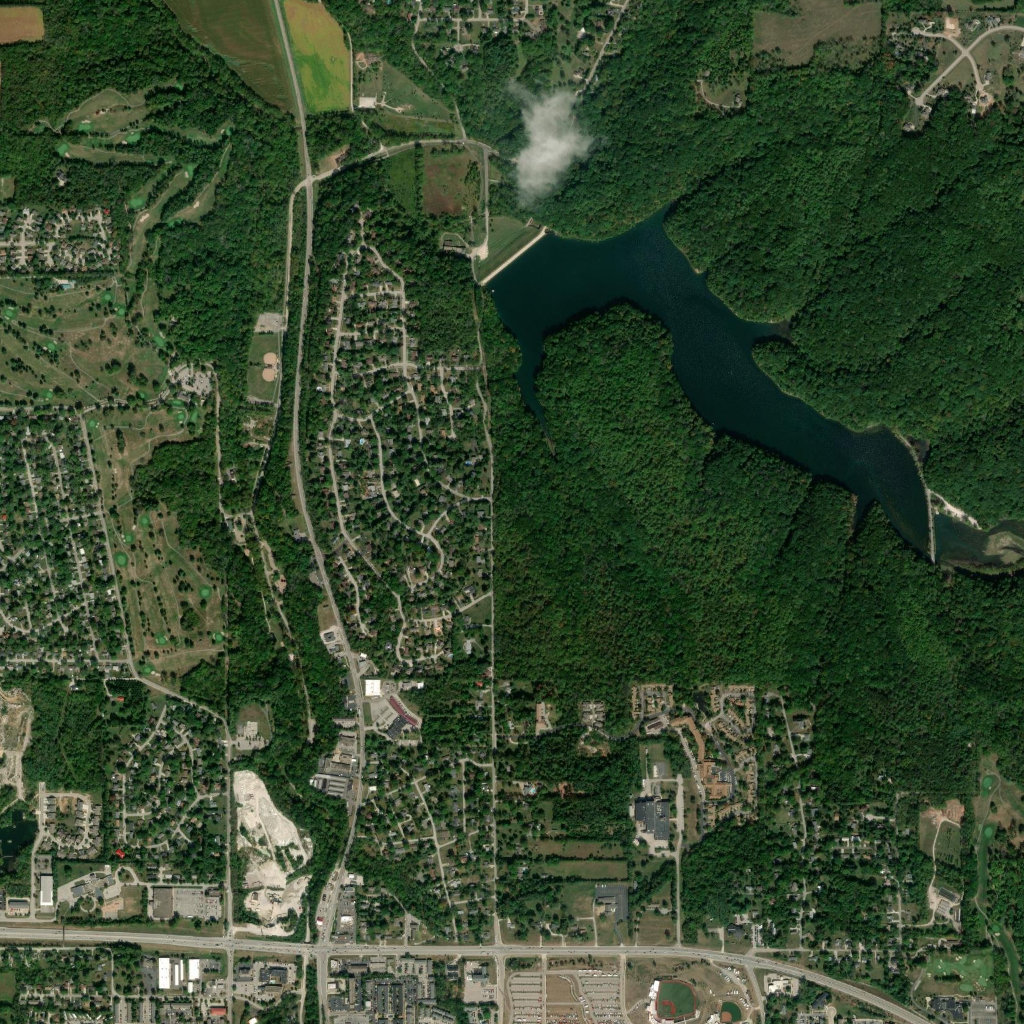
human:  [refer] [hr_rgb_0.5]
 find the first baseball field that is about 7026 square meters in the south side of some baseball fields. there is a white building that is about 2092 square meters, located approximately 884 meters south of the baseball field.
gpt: <box>[[23, 35, 26, 39, 0]]</box>

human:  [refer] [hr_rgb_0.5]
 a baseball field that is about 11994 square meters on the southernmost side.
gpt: <box>[[64, 95, 67, 99, 0]]</box>

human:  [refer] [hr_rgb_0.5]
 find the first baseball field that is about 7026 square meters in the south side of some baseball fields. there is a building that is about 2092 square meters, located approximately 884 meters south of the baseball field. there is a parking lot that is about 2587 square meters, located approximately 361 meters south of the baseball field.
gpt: <box>[[23, 35, 26, 39, 0]]</box>

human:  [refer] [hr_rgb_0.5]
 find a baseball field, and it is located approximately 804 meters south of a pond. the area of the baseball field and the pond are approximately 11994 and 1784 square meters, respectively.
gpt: <box>[[64, 95, 67, 99, 0]]</box>